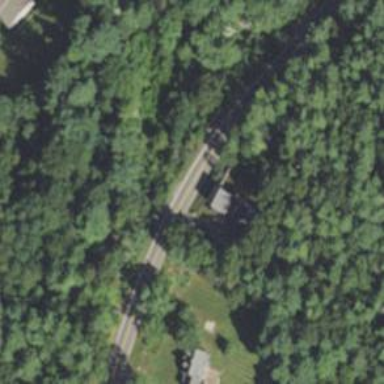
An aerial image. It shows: Asphalt road classified as tertiary.